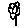
Label: flower